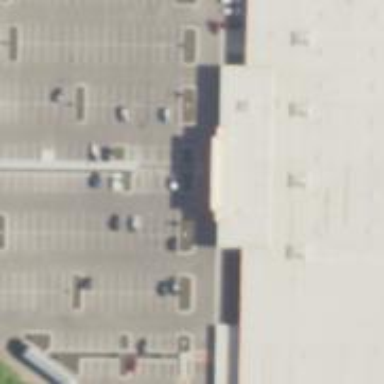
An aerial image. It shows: Parking space.